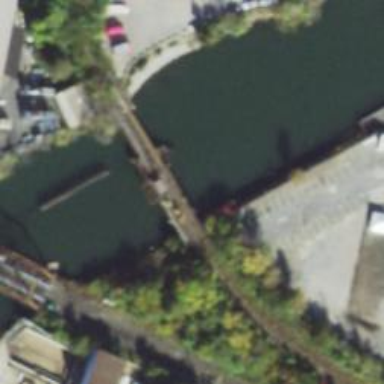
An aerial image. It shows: Disused railway yard with bridge.